Interaction volume radius: 5 \u00c5
Interaction volume height: 20 \u00c5
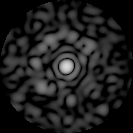
Disorder parameter: 0.8264